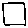
Label: square